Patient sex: M
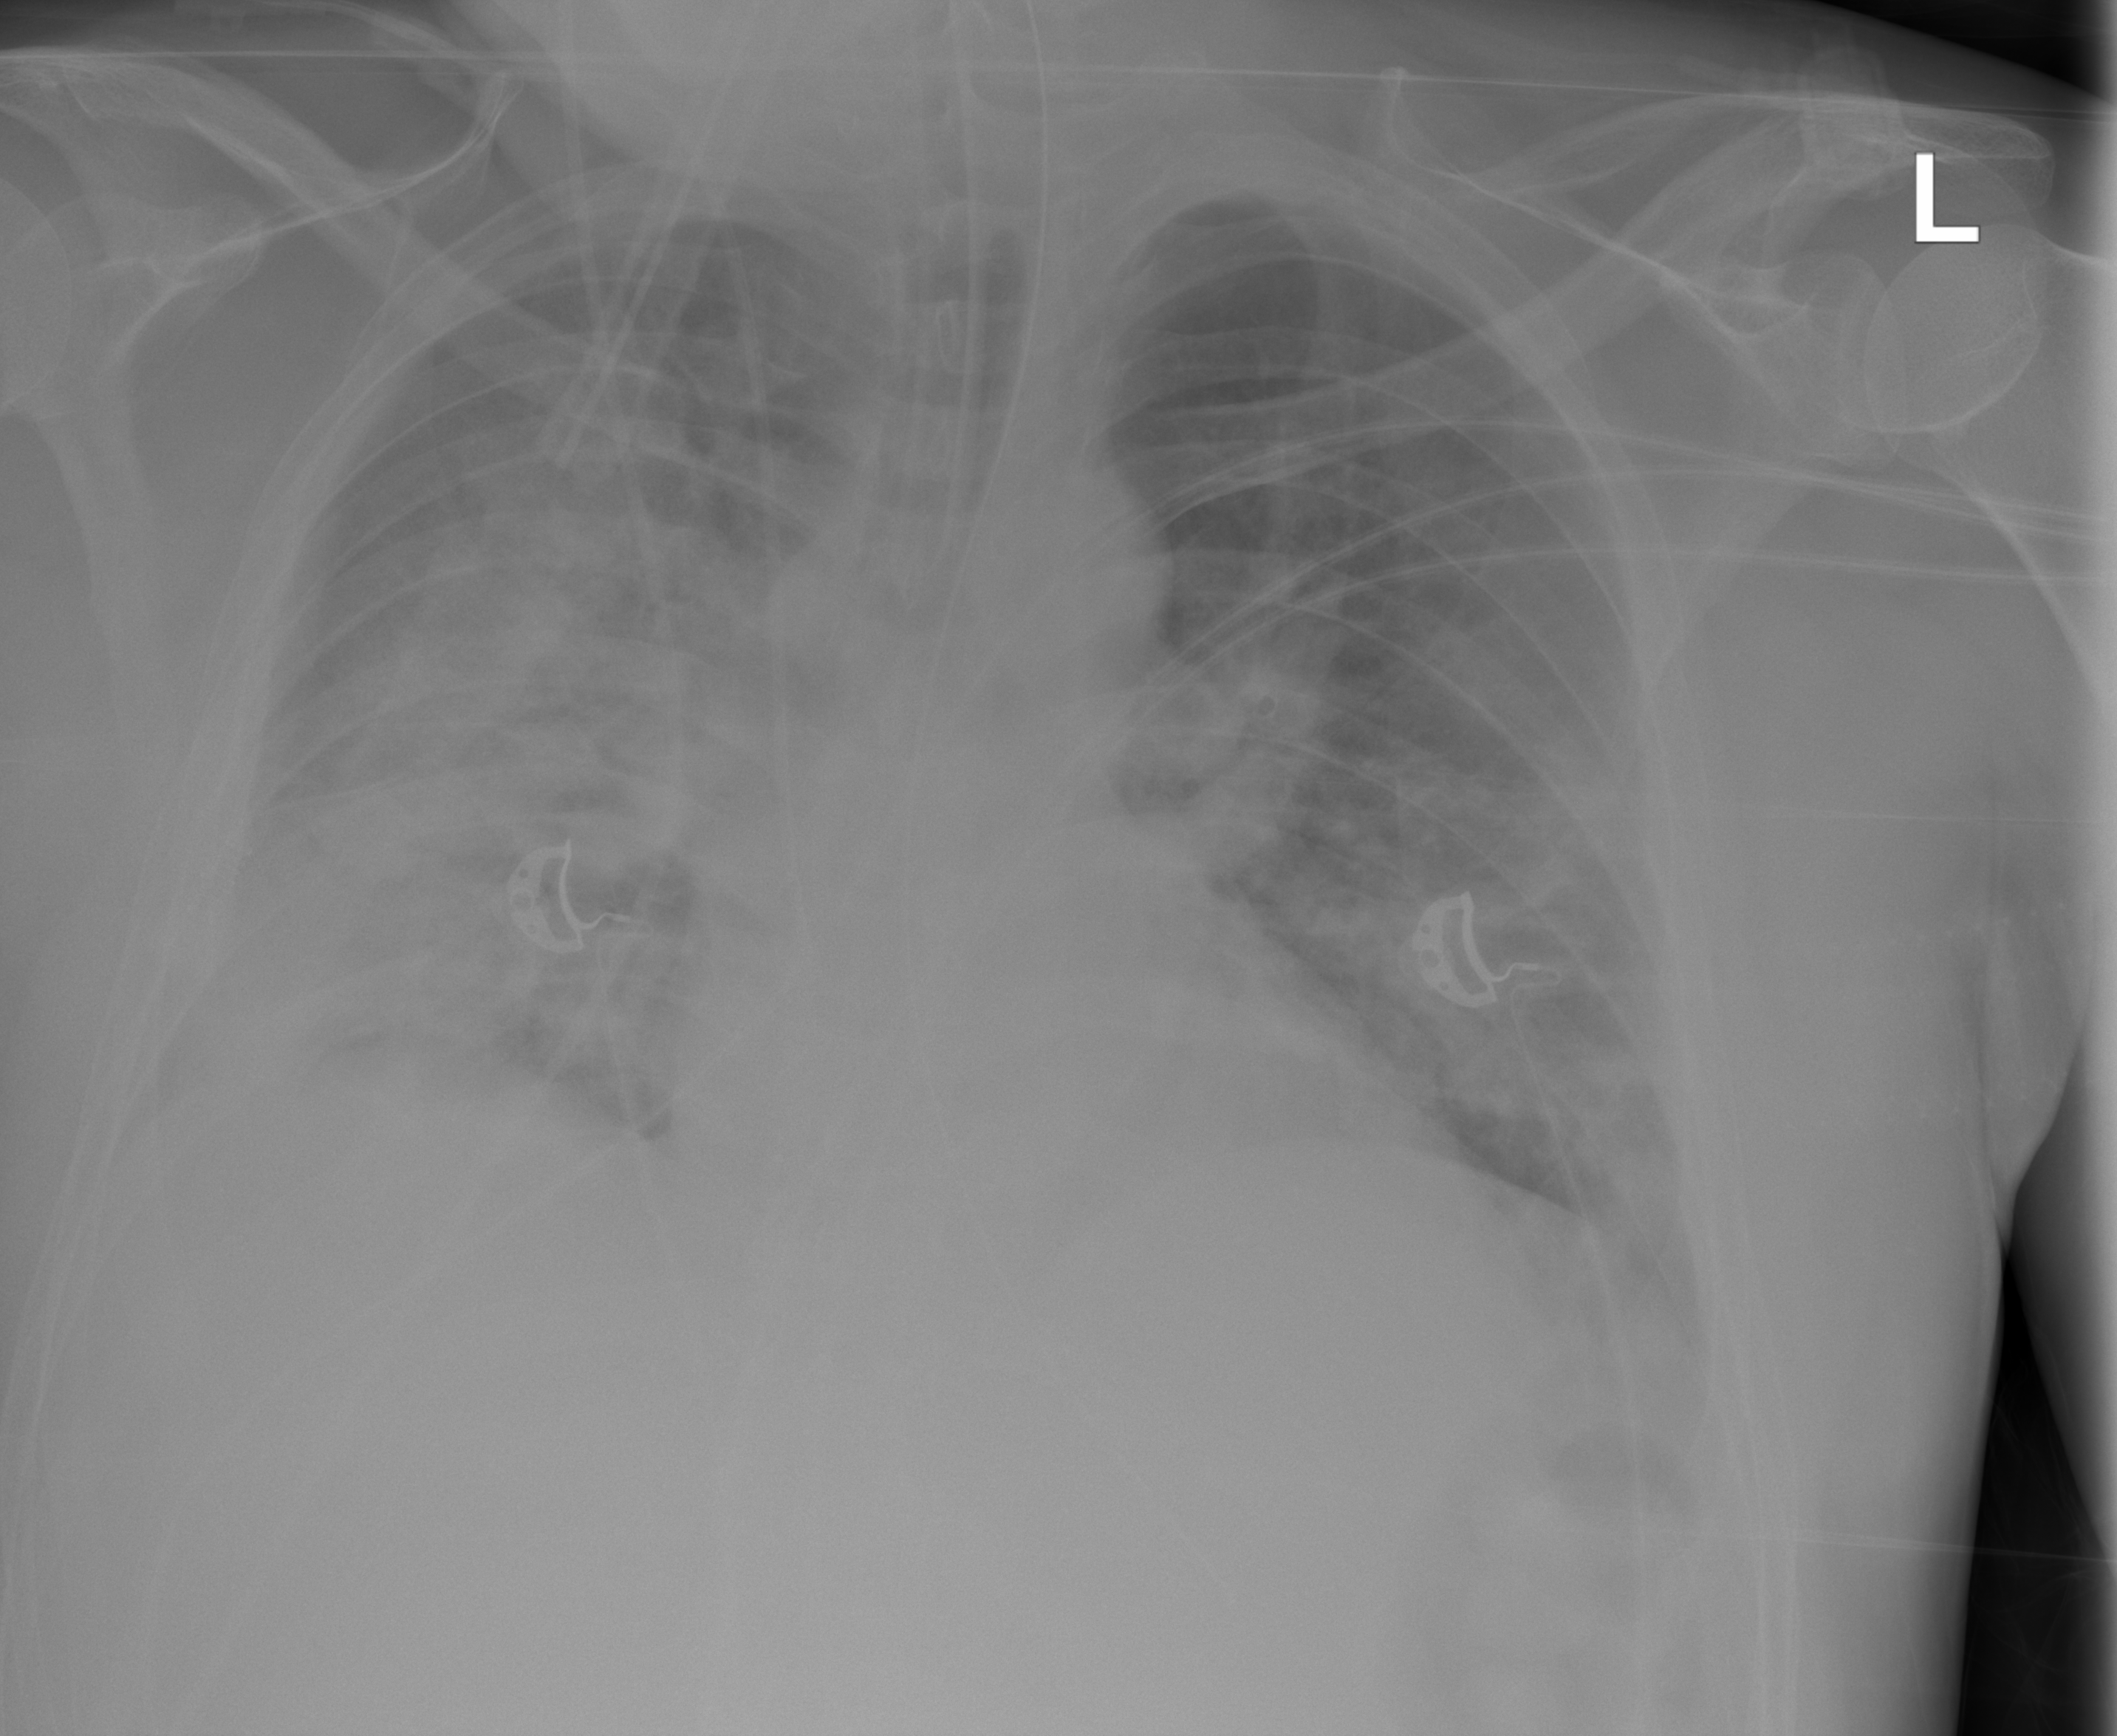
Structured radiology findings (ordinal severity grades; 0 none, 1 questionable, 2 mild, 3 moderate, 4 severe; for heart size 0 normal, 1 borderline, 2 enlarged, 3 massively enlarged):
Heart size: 1
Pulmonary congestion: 0
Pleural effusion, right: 2
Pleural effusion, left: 1
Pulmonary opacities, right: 4
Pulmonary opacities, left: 3
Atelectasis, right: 3
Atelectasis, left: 0